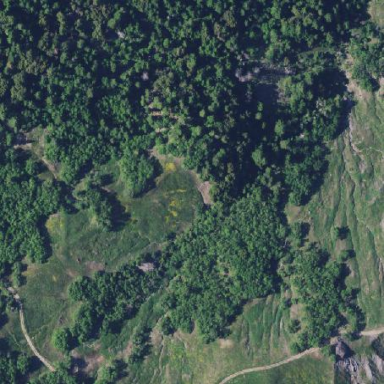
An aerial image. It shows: Forest area.